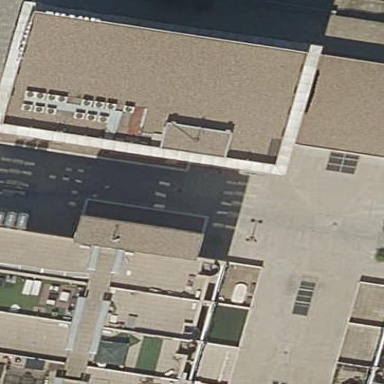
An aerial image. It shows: Building.